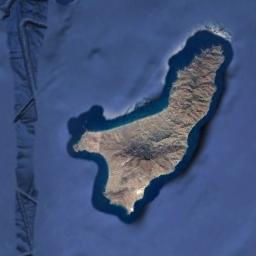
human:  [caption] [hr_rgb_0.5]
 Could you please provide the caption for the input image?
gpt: The long brown island is surrounded by blue water and there are mountains on the island .

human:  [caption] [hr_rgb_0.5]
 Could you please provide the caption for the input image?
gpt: The land on the island is rough .

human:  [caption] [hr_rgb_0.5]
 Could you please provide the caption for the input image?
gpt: The island without vegetation is surrounded by light blue waters .

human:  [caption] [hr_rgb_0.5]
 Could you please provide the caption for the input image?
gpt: The island is like a sock .

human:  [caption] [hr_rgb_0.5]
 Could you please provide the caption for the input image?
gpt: The brown island is on a blue sea .